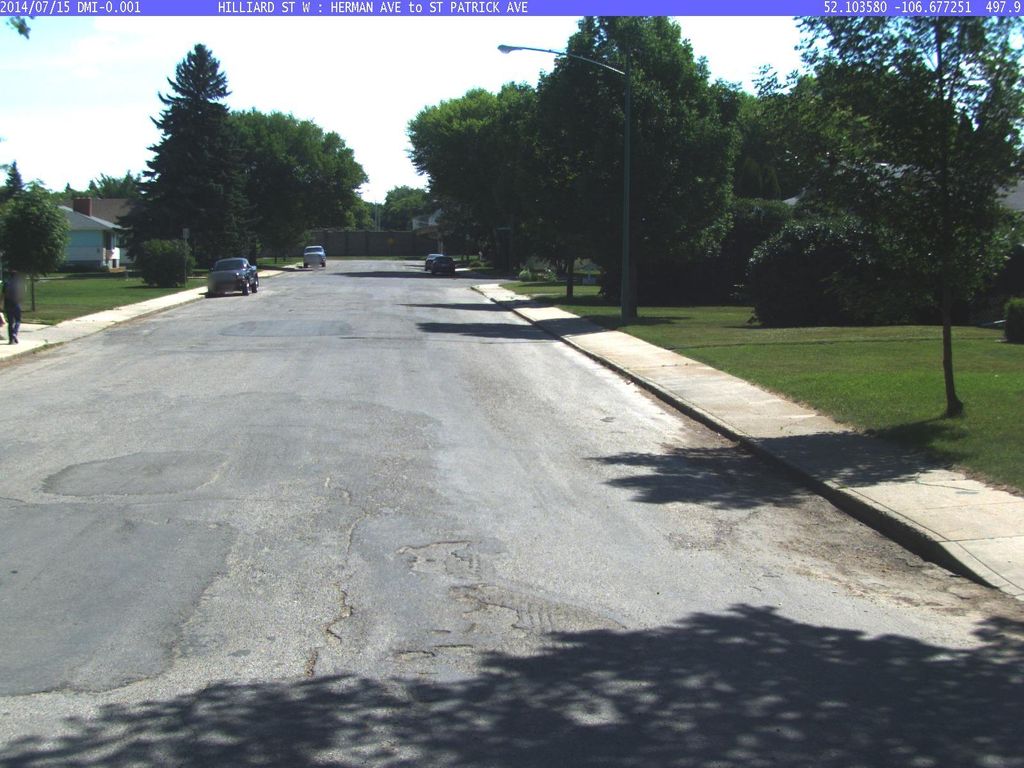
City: saskatoon